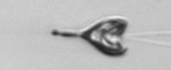
Label: Pyramimonas_longicauda